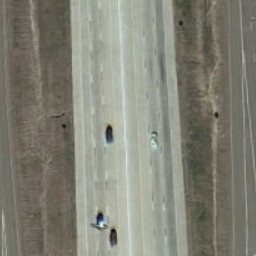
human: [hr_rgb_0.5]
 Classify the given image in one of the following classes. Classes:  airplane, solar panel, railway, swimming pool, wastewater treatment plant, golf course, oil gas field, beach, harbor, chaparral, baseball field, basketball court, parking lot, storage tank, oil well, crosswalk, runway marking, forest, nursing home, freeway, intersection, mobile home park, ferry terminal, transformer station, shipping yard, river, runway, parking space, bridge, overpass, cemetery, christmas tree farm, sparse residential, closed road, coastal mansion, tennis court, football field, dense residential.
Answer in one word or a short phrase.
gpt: freeway